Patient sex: F
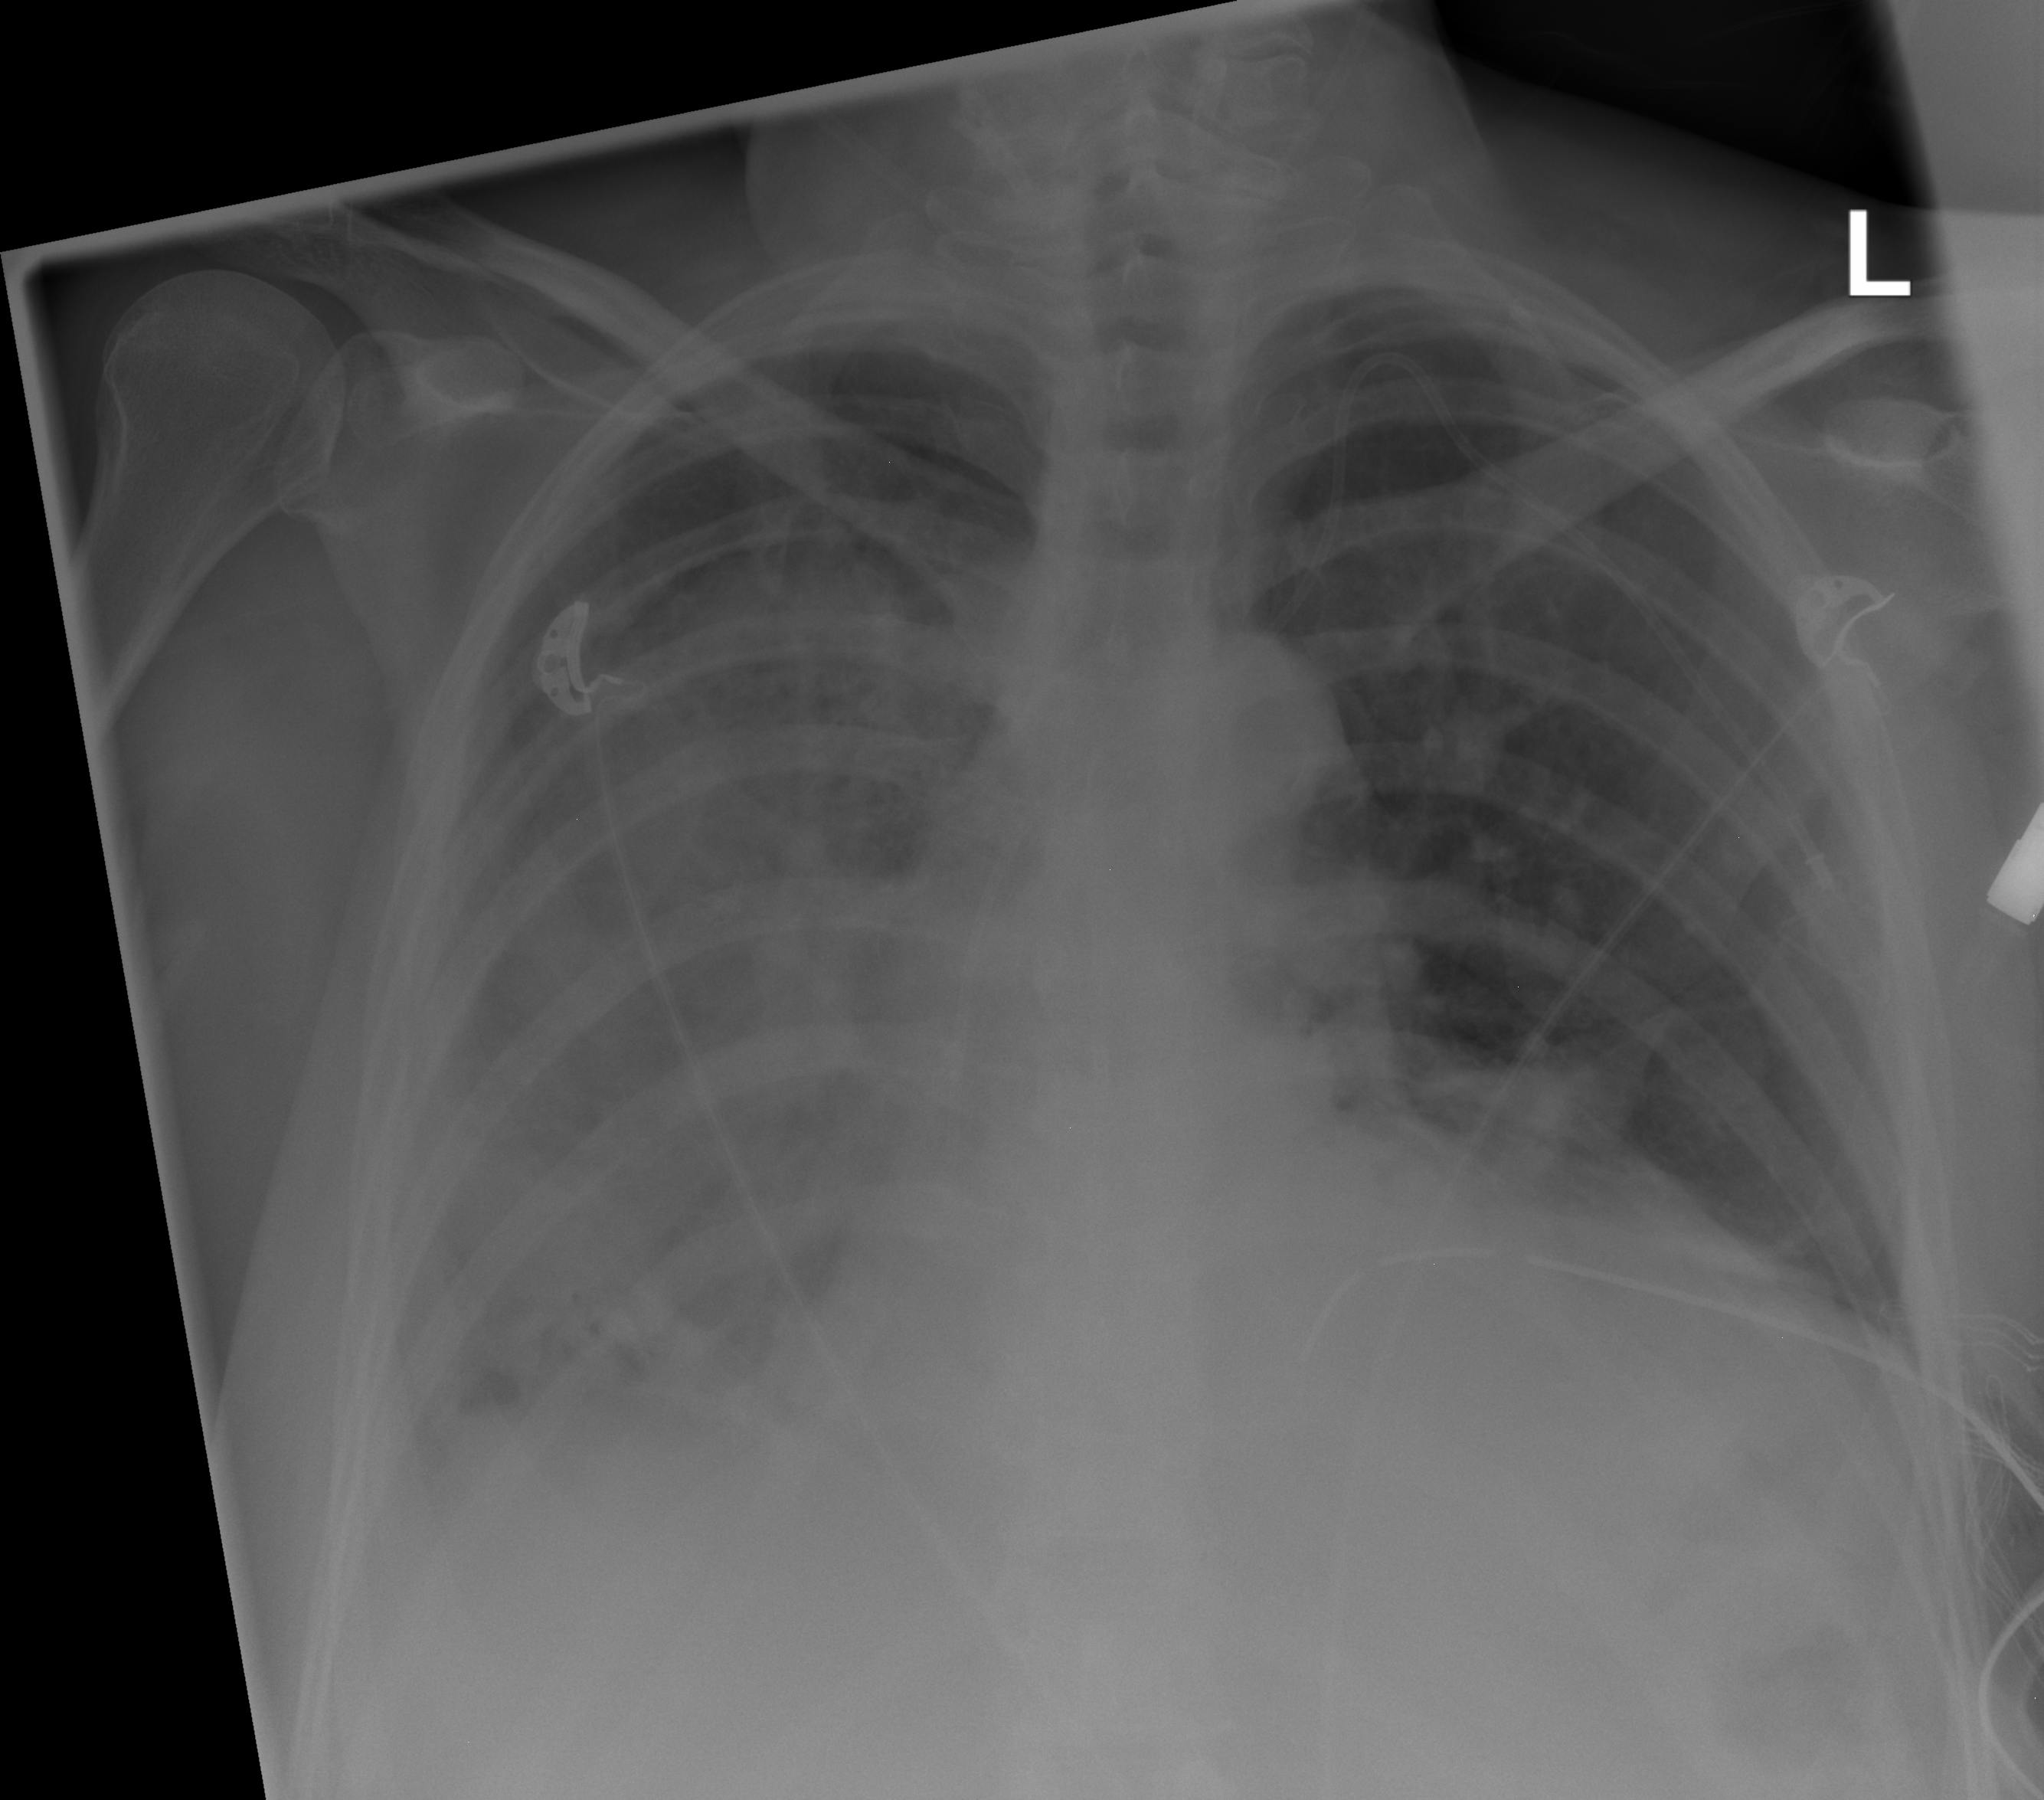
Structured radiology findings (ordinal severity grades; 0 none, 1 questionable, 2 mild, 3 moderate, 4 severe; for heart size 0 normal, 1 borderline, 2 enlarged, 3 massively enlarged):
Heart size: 0
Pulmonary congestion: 0
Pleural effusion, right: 2
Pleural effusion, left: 2
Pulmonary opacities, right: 3
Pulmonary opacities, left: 0
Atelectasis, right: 2
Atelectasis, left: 2